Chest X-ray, PA view. Patient: 60 years old, sex M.
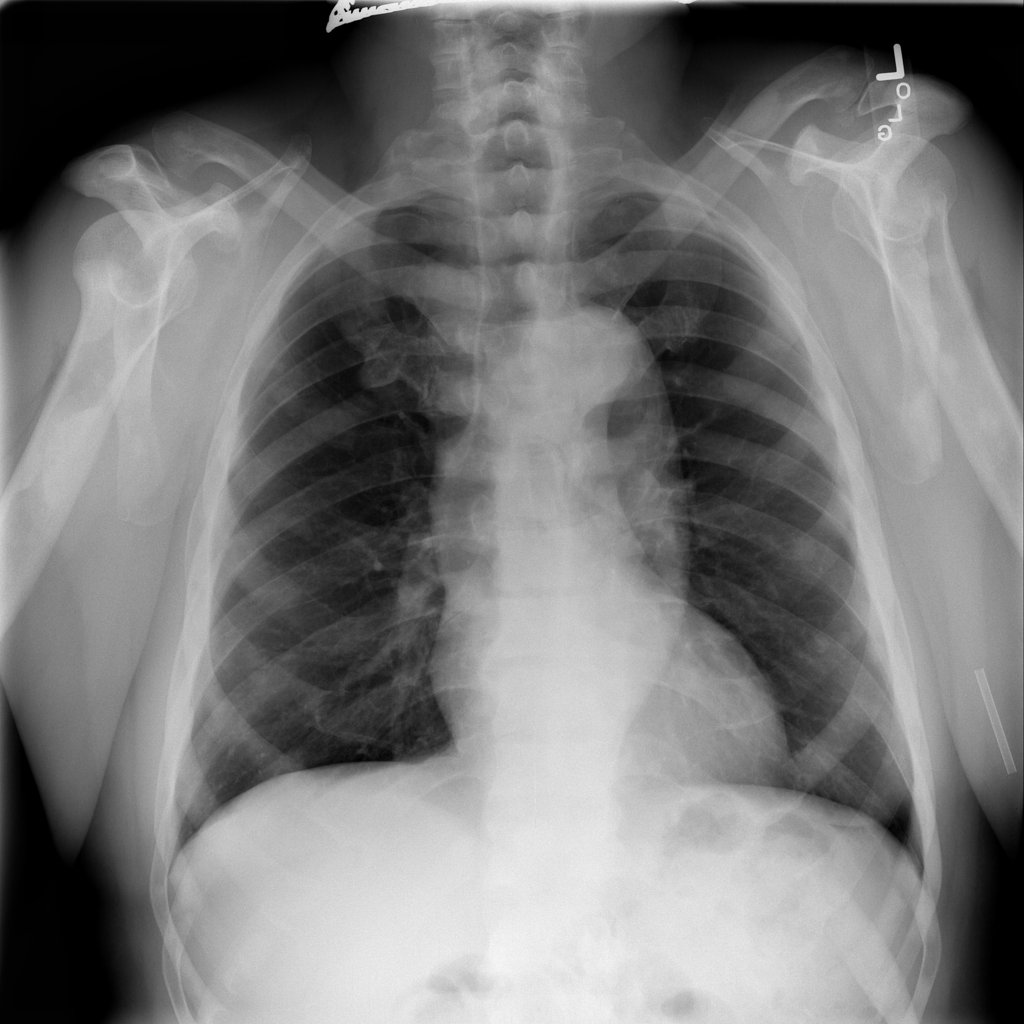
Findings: No Finding